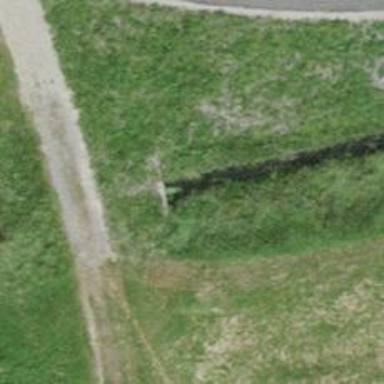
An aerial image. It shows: Ditch in the surroundings.